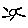
Label: sun